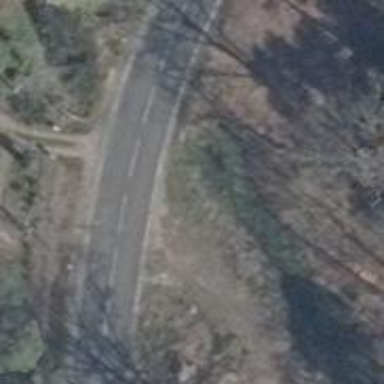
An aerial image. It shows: Secondary road with asphalt surface.